Question: i got trouble with my gridview, which overlap on its container,

and here's my code for datagridview :
'''
<asp:GridView ID="gvData" runat="server" AllowPaging="True" AutoGenerateColumns="False"
CellPadding="4" DataKeyNames="PayId" Font-Size="11px" ForeColor="Black" PageSize="20"
Width="100%" BorderColor="Black" CssClass="zebra" AlternatingRowStyle-CssClass="even" >
'''
and when i generate the row , on datagridvie bound, i use :
'''
Protected Sub gvData_RowDataBound(ByVal sender As Object, ByVal e As System.Web.UI.WebControls.GridViewRowEventArgs) Handles gvData.RowDataBound
For i As Integer = 0 To e.Row.Cells.Count - 1
e.Row.Cells(i).Attributes.Add("style", "white-space:nowrap;")
Next
End Sub
'''
for the container i already set em on master page, with css class :
for the wholoe page :
'''
#PublicWrapper.width100 {
width: 92%;
padding-left: 2%;
padding-right: 2%;
float:left;
left: 50%;
position:relative;
margin-left: -48%;
}
'''
for the body :
'''
body.modern{
background-image: url(../Images/);
font-family: Arial;
color: rgb(0, 0, 0);
background-color: #353f5b;
line-height: normal;
font-size: 12px;
background-position: 0% 0%;
background-repeat: repeat;
background-attachment: scroll;
padding: 0px;
margin-top: 0px;
margin-left: 0px;
margin-right: 0px;
margin-bottom: 0px;
}
'''
and for the grid container :
'''
body #PublicWrapper .placeholder_5.sf_cols {
background-color: #a2a2a2;
}
'''
i already add 'display: inline-block;' but the container and the body didn't display on center screen, but my problem is resolved. is there any tricks on css should i use to make the body fit on center screen but the grid didint overlap?
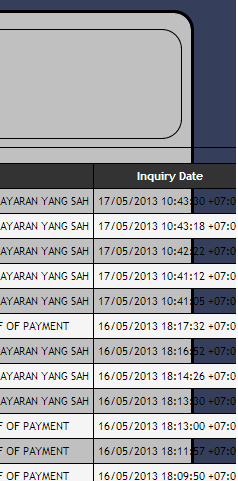
Answer: Don't use percentage in your width ,use pixel size
can you change the 'Width="100%"' to 'Width="1000px"'